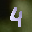
Label: 4